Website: macys
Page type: billing-address
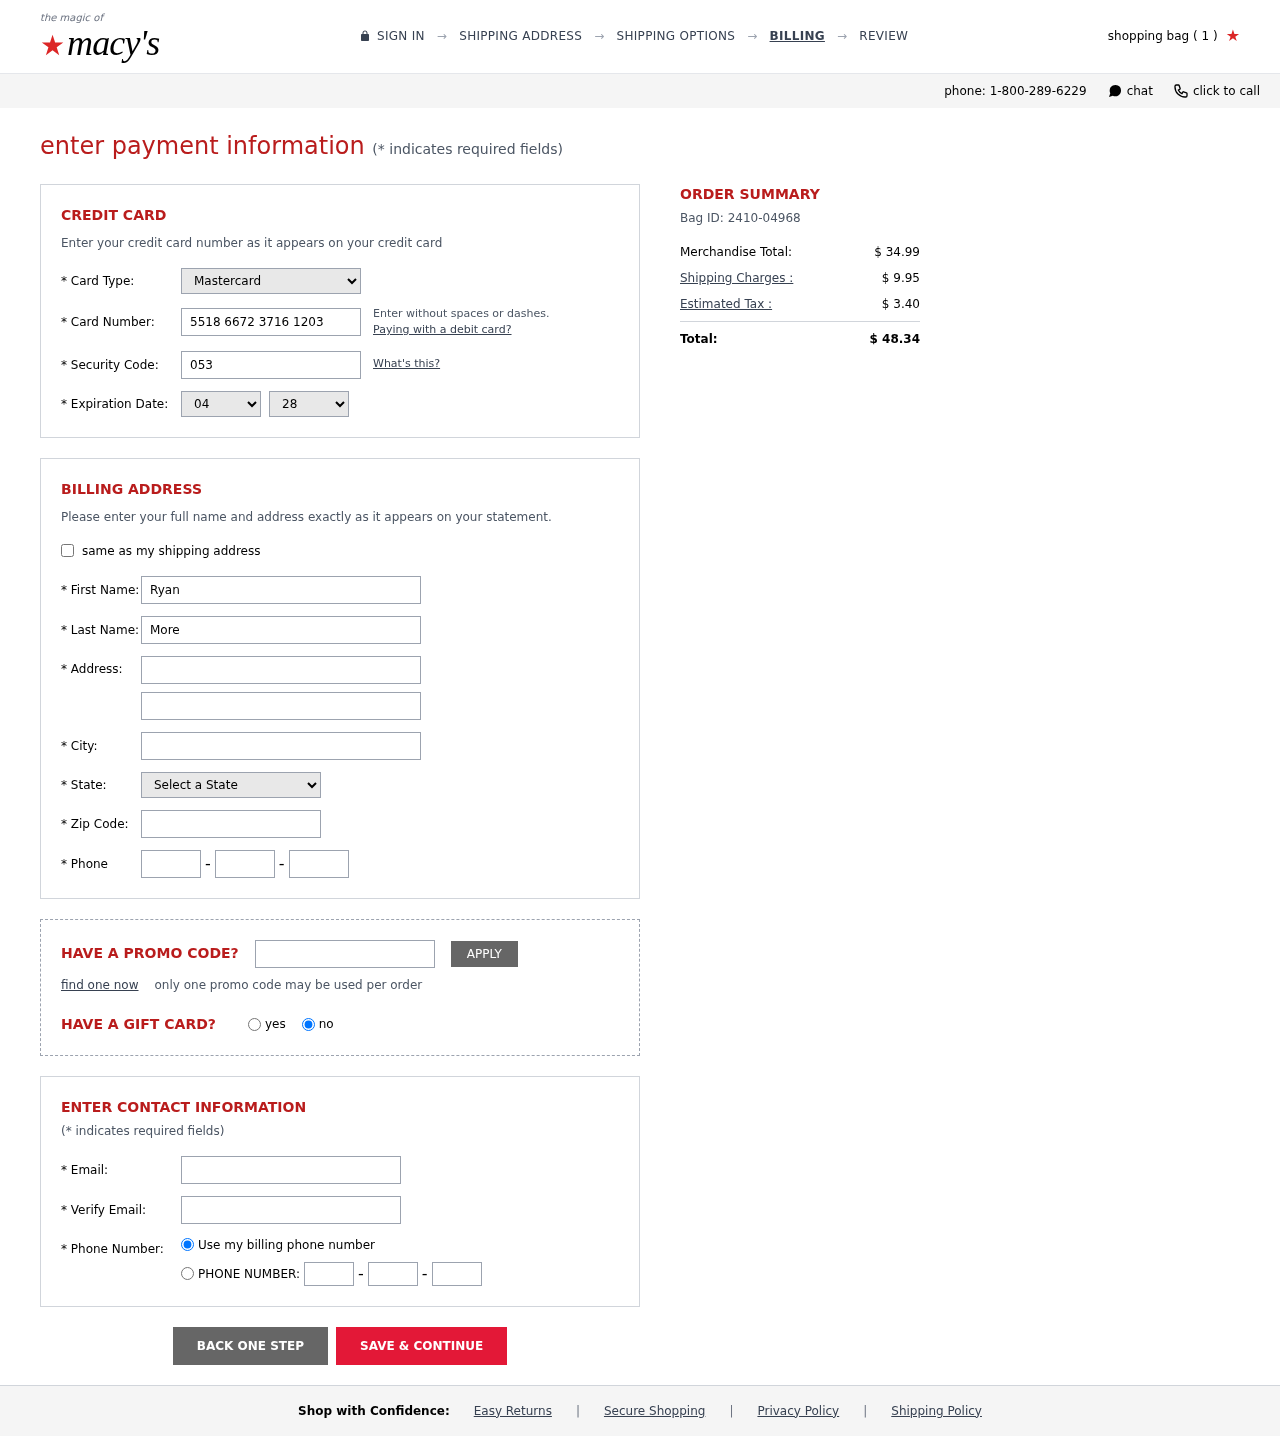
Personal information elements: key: PII_CARD_CVV
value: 053
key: PII_CARD_EXPIRY_MONTH
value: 04
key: PII_CARD_EXPIRY_YEAR
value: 28
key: PII_CARD_NUMBER
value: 5518 6672 3716 1203
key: PII_CARD_TYPE
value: Mastercard
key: PII_CITY
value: Jillianchester
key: PII_EMAIL
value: ryan.moreno@hotmail.com
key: PII_FIRSTNAME
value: Ryan
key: PII_LASTNAME
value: Moreno
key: PII_PHONE_AREA
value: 697
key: PII_PHONE_PREFIX
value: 437
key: PII_PHONE_SUFFIX
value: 0453
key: PII_POSTCODE
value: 22418
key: PII_STATE_ABBR
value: PR
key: PII_STREET
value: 9548 Fowler Junctions
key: PII_STREET2
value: Suite 114
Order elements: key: ORDER_NUM_ITEMS
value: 1
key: ORDER_ID
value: Bag ID: 2410-04968
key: ORDER_SUBTOTAL
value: $ 34.99
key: ORDER_SHIPPING_COST
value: $ 9.95
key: ORDER_TAX
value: $ 3.40
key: ORDER_TOTAL
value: $ 48.34